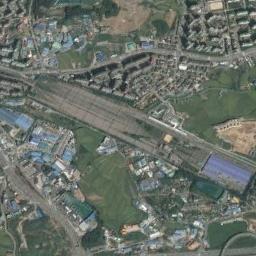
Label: railway_station